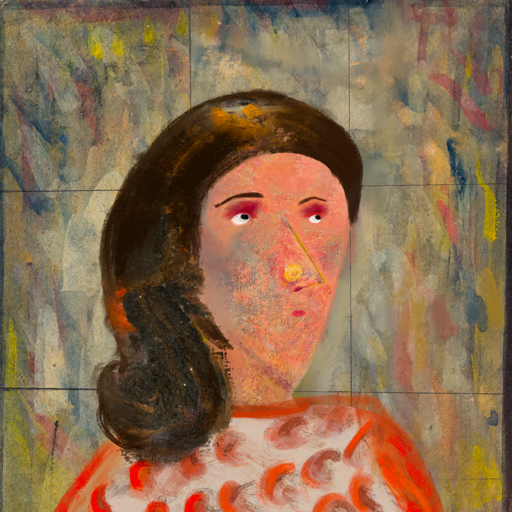
Background: GypsyMother, Head And Neck Side: Irani, Face Side: Irani, Bust: Rupkatha, Hair Side: Gypsy_Queen, Head Accessory: Blank, Second Necklace: Blank, Necklace: Blank, Baby: Blank